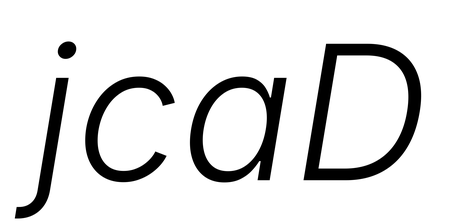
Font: Inter-Italic_Light_Italic